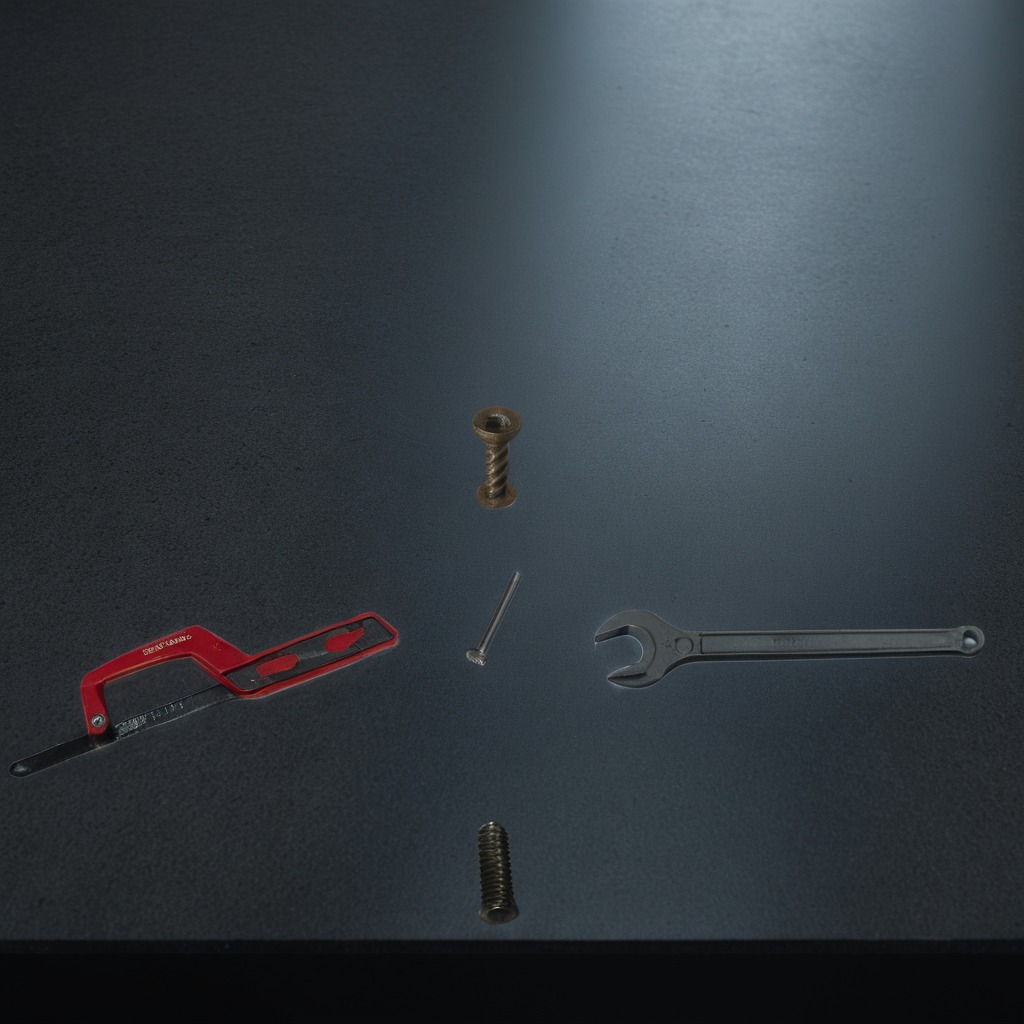
A metal machine screw, an iron nail, a coiled metal spring, a handheld metal saw, and a wrench are lying on the clean granite table inside a workshop at night.